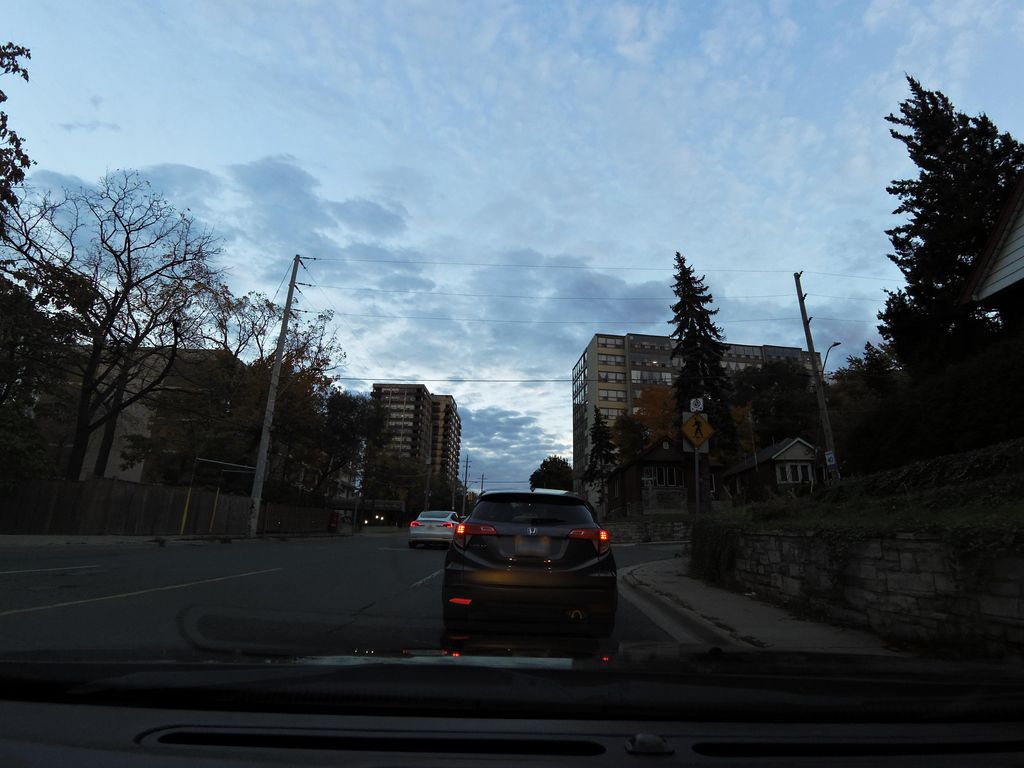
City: hamilton